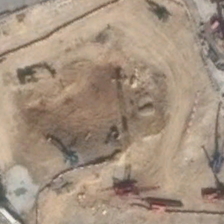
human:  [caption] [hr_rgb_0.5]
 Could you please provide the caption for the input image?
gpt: it is a piece of khaki bareland .

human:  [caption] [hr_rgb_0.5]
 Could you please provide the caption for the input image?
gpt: it is a piece of khaki bareland .

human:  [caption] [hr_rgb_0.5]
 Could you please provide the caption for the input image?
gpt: it is a piece of khaki bareland .

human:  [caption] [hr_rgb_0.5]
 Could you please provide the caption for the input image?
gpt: it is a piece of khaki bareland .

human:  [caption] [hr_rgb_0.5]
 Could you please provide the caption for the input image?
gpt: it is a piece of khaki bareland .